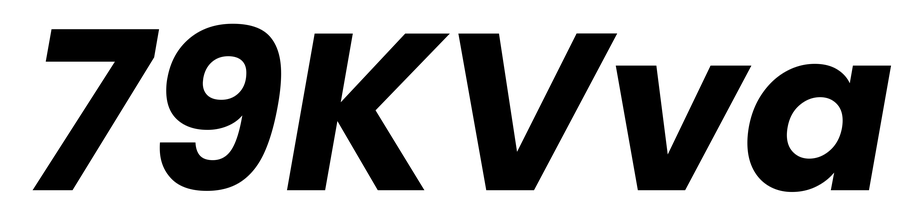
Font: Poppins-BoldItalic